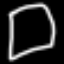
Label: square